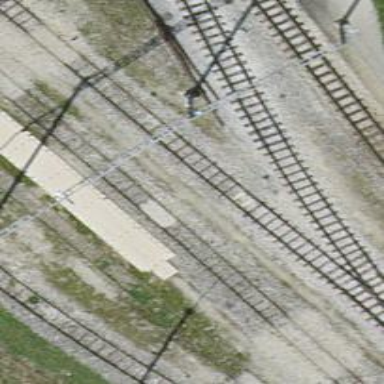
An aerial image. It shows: Narrow-gauge railway yard with electrified tracks using contact line.